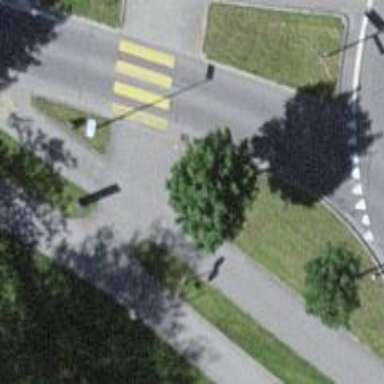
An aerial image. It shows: Marked asphalt footway with designated crossing for both pedestrians and cyclists.